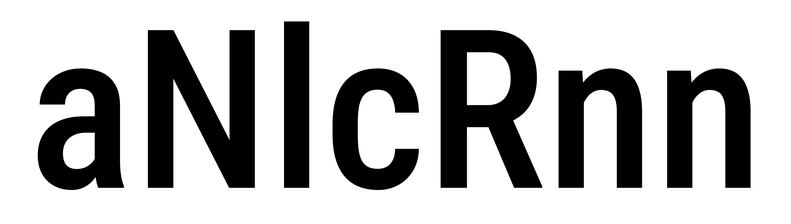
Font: Roboto_Condensed_Medium